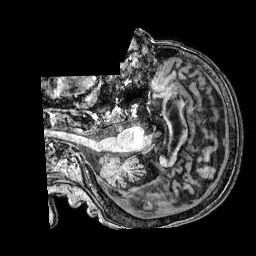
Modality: T1w
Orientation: axial
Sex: female
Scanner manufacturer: philips
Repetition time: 0.008222 s
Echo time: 0.0038 s